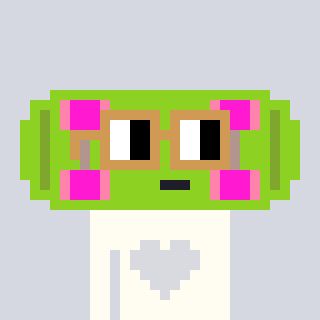
a pixel art character with square brown glasses, a skateboard-shaped head and a grayscale-colored body on a cool background